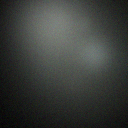
Screen state: off